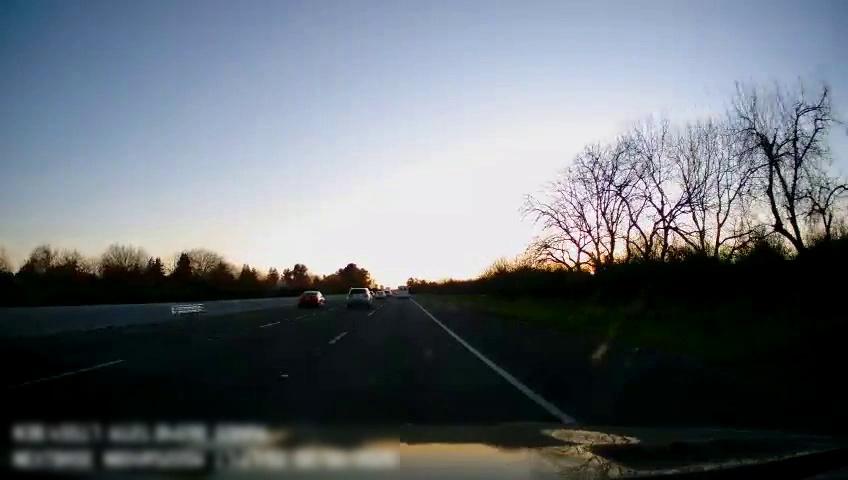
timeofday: Dusk/Dawn/Twilight
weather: Sunny
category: Drivable Space
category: Vehicles | Other LV
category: Vehicles | Car
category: Vehicles | SUV
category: Vehicles | Car
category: Lanes | Current Lane
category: Lanes | Alternate Lane
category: Lanes | Alternate Lane